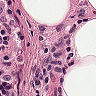
Metastatic tissue present: no